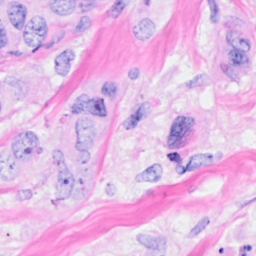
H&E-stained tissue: Breast